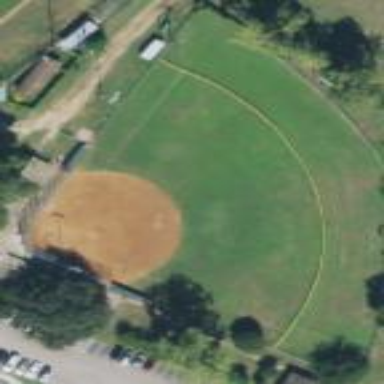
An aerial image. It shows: Baseball pitch for leisure land.